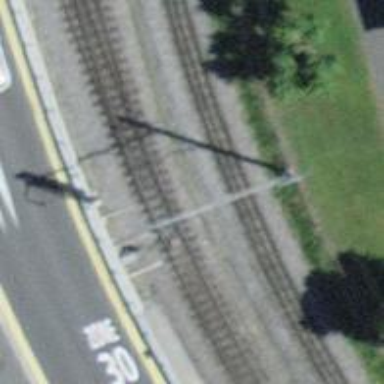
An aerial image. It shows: Railway signal.